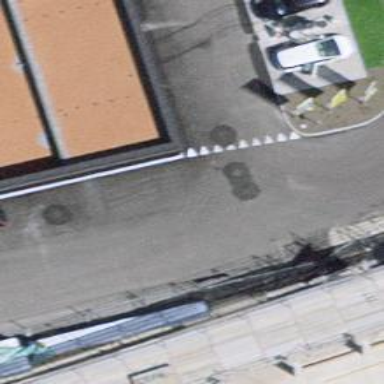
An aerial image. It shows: Car wash facility.